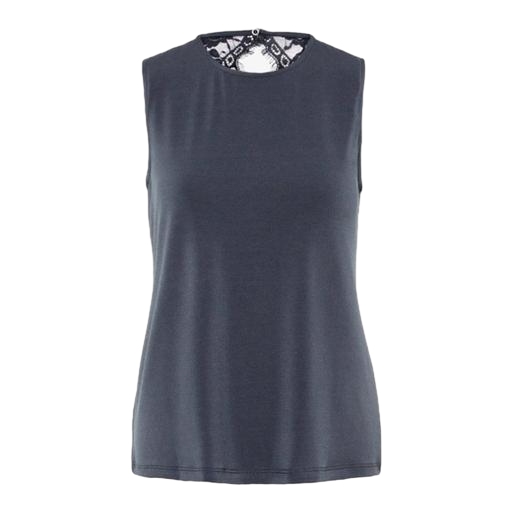
blue chain-detail sleeveless top, blue mock-neck cutout top only macy, high-neck top, white background